Question: '''
<Window x:Class="WpfApplication1.MainWindow"
xmlns="http://schemas.microsoft.com/winfx/2006/xaml/presentation"
xmlns:x="http://schemas.microsoft.com/winfx/2006/xaml" xmlns:System="clr-namespace:System;assembly=mscorlib"
Title="MainWindow" Height="350" Width="525">
<Window.Resources>
<System:DateTime x:Key="d" >2012/7/8</System:DateTime>
</Window.Resources>
<StackPanel>
<ContentControl Content="{Binding}" DataContext="{StaticResource d}" />
<TextBlock Text="{Binding}" DataContext="{StaticResource d}"/>
</StackPanel>
</Window>
'''
This code gives me the following window.

Strangely, the identical binding when applies to ContentControl only shows date part and when applies to TextBlock also shows time part.
I'm just curious to know the reason and ask whether it is possible to exchange the presentation, I mean TextBlock only shows date part and ContentControl shows both part.
Thank you.
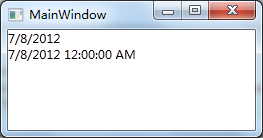
Answer: For the 'ContentControl', use 'ContentStringFormat'. For the 'TextBlock', use a 'Binding' with a 'StringFormat':
'''
<ContentControl Content="{Binding}" ContentStringFormat="dd/MM/yyyy HH:mm:ss"/>
<TextBlock Text="{Binding ., StringFormat=dd/MM/yyyy}"/>
'''
In short, the difference comes down to the fact that a 'ContentControl' can show any old 'object' as content (not just a 'string') whereas 'TextBlock.Text' can only be a 'string'.